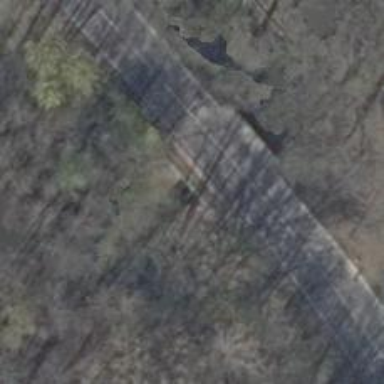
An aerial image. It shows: Culvert tunnel.